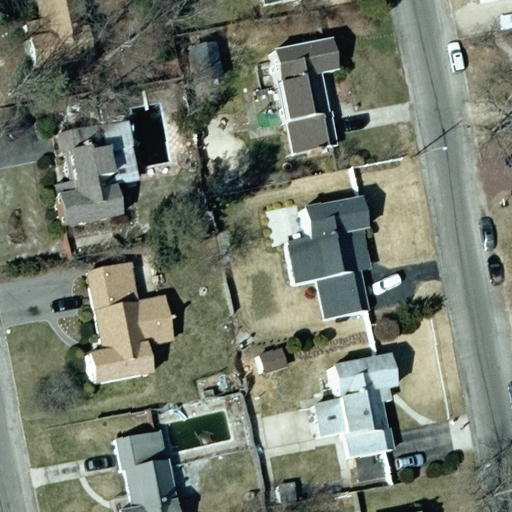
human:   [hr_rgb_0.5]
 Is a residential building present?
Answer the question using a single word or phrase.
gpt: yes

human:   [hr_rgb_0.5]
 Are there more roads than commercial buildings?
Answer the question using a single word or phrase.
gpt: yes

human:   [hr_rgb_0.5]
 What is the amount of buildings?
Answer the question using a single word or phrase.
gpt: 8

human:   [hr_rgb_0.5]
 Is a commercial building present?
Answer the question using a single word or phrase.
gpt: no

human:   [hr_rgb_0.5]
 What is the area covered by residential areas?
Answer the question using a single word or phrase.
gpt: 4096m2

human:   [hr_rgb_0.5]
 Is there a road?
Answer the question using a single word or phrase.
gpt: yes

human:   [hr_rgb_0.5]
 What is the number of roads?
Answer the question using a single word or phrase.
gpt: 2

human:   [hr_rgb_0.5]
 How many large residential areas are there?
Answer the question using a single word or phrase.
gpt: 1

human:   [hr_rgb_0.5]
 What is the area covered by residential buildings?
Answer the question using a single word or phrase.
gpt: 1545m2

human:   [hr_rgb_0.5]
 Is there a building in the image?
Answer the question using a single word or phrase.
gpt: yes

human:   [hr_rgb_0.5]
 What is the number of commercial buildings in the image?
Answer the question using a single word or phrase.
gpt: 0

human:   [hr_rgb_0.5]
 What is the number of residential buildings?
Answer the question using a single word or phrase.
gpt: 7

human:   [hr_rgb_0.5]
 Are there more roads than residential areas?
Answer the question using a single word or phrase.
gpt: yes

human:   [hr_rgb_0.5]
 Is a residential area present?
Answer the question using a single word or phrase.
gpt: yes

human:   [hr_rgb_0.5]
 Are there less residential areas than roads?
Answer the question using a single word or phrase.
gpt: yes

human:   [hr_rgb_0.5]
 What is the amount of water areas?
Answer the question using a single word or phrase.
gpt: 0

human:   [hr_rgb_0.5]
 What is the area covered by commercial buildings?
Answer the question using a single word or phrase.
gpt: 0m2

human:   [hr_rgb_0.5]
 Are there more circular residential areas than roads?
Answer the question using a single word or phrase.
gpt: no

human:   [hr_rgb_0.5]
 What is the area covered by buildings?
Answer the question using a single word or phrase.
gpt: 1587m2

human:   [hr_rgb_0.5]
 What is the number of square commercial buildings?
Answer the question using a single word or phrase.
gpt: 0

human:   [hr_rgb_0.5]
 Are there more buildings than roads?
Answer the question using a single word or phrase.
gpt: yes

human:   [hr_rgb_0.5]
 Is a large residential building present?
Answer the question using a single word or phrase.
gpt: no

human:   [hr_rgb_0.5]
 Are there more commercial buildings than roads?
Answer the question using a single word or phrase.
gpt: no

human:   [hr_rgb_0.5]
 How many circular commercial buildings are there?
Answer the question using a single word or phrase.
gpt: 0

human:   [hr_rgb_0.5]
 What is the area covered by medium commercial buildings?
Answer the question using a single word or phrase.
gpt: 0m2

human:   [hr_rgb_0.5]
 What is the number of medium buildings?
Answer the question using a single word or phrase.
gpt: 6

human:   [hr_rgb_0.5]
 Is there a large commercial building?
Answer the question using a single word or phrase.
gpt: no

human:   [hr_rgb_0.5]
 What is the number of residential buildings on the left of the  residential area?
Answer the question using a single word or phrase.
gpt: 0

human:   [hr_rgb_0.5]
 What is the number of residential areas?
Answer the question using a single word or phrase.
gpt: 1

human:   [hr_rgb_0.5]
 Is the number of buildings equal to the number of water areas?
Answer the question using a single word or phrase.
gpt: no

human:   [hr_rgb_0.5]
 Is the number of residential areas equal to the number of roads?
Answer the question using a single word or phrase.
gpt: no

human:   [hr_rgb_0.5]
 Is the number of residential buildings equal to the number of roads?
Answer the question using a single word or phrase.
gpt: no

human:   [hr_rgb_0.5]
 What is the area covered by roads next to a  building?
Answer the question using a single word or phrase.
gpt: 0m2

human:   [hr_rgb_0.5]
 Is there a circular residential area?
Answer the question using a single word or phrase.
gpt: no

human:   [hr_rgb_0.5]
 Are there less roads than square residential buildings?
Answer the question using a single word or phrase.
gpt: no

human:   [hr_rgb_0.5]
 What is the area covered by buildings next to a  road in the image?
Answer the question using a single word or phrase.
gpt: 1587m2

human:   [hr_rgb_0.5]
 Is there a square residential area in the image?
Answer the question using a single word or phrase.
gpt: no

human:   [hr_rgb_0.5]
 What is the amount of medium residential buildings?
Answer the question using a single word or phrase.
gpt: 6

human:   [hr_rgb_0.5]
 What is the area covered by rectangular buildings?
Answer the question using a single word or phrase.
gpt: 256m2

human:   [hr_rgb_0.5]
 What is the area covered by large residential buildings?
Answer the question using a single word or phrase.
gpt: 0m2

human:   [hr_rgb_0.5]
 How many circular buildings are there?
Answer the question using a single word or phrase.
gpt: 0

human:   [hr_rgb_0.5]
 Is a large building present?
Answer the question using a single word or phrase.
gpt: no

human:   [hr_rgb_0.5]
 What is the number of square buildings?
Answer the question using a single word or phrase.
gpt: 0

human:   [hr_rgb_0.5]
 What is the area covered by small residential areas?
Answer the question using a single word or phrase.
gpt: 0m2

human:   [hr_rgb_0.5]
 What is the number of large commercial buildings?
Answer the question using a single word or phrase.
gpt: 0

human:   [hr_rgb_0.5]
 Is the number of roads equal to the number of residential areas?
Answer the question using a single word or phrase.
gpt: no

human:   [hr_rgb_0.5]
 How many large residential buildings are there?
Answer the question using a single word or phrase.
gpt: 0

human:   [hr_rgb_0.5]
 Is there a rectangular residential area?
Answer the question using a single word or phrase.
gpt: yes

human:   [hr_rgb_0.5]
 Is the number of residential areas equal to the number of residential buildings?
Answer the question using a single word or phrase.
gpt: no

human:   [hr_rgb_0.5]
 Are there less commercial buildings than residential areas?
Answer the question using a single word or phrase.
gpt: yes

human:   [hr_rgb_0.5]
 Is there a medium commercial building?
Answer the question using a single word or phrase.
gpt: no

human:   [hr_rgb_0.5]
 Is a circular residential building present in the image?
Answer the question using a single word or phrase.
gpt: no

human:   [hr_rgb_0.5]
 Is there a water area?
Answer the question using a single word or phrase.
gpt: no

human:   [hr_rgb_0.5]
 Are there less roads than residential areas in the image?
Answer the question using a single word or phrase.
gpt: no

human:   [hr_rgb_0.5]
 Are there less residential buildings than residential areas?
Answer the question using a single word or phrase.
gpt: no

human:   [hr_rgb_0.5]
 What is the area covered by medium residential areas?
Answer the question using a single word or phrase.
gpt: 0m2

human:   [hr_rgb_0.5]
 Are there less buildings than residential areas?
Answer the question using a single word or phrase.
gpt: no

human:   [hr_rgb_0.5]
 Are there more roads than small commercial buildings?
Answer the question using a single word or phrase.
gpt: yes

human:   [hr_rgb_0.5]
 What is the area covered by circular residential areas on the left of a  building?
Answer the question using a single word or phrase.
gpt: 0m2

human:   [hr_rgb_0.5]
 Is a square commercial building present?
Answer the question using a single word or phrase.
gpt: no

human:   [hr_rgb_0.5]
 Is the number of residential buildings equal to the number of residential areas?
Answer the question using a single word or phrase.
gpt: no

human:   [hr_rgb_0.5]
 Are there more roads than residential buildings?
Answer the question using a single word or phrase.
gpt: no

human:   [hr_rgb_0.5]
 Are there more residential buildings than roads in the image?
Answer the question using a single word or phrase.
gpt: yes

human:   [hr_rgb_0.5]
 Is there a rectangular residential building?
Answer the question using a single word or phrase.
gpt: yes